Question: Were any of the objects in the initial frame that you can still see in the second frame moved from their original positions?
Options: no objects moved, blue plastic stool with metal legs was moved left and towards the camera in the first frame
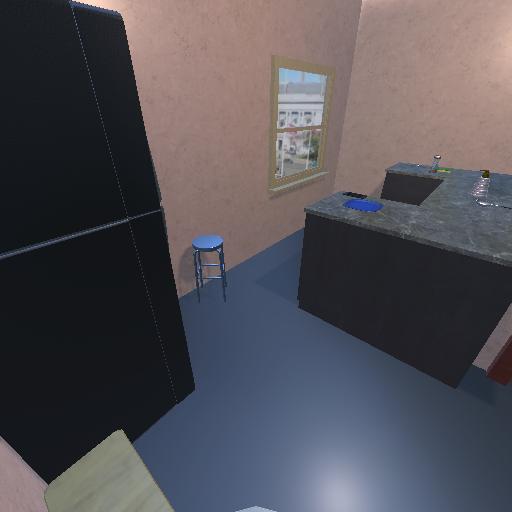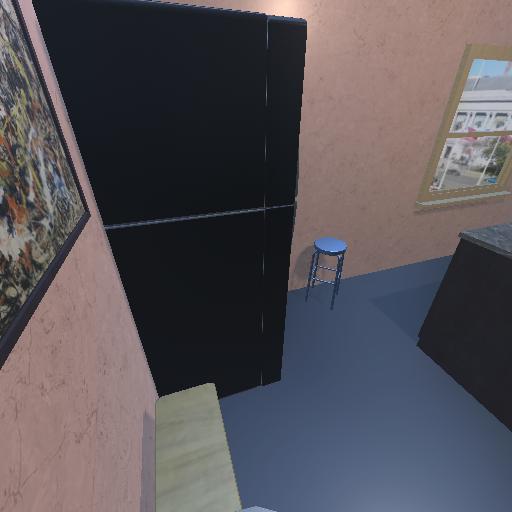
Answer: no objects moved